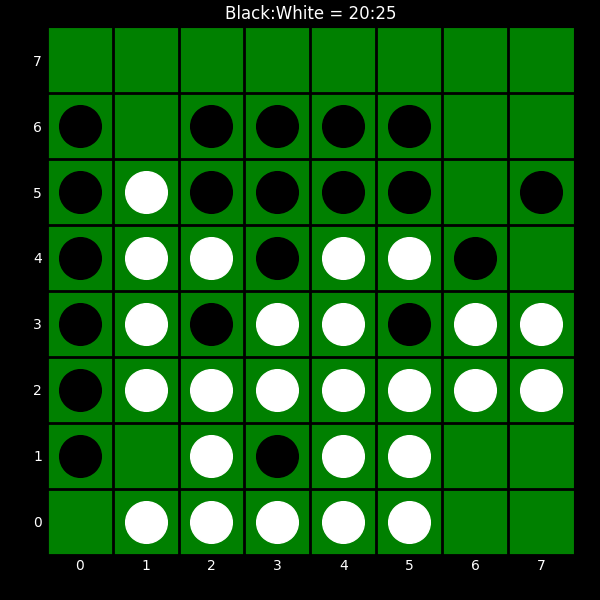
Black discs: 20
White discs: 25